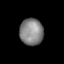
Tissue: prostate
Cell type: T cells
Senescence score: 0.308
Nuclear area (px): 617
Mean DAPI intensity: 131.52